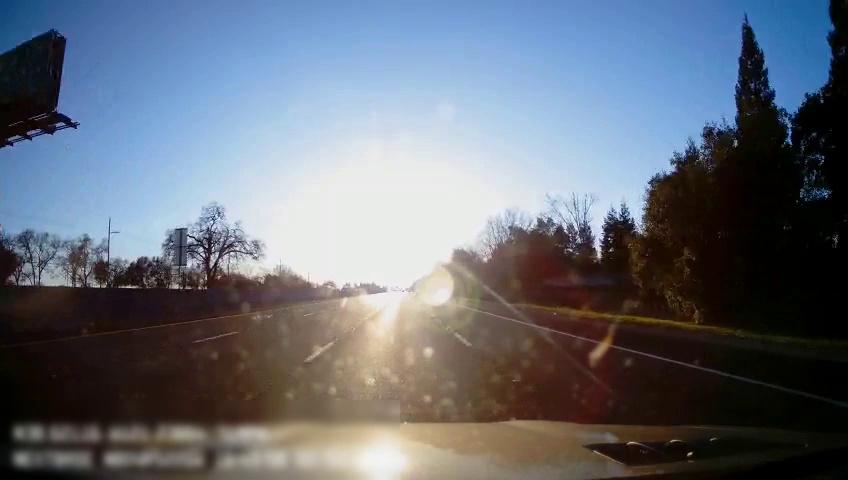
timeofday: Day
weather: Sunny
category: Drivable Space
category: Lanes | Alternate Lane
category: Lanes | Alternate Lane
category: Lanes | Current Lane
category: Lanes | Current Lane
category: Lanes | Alternate Lane